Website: walmart
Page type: payment
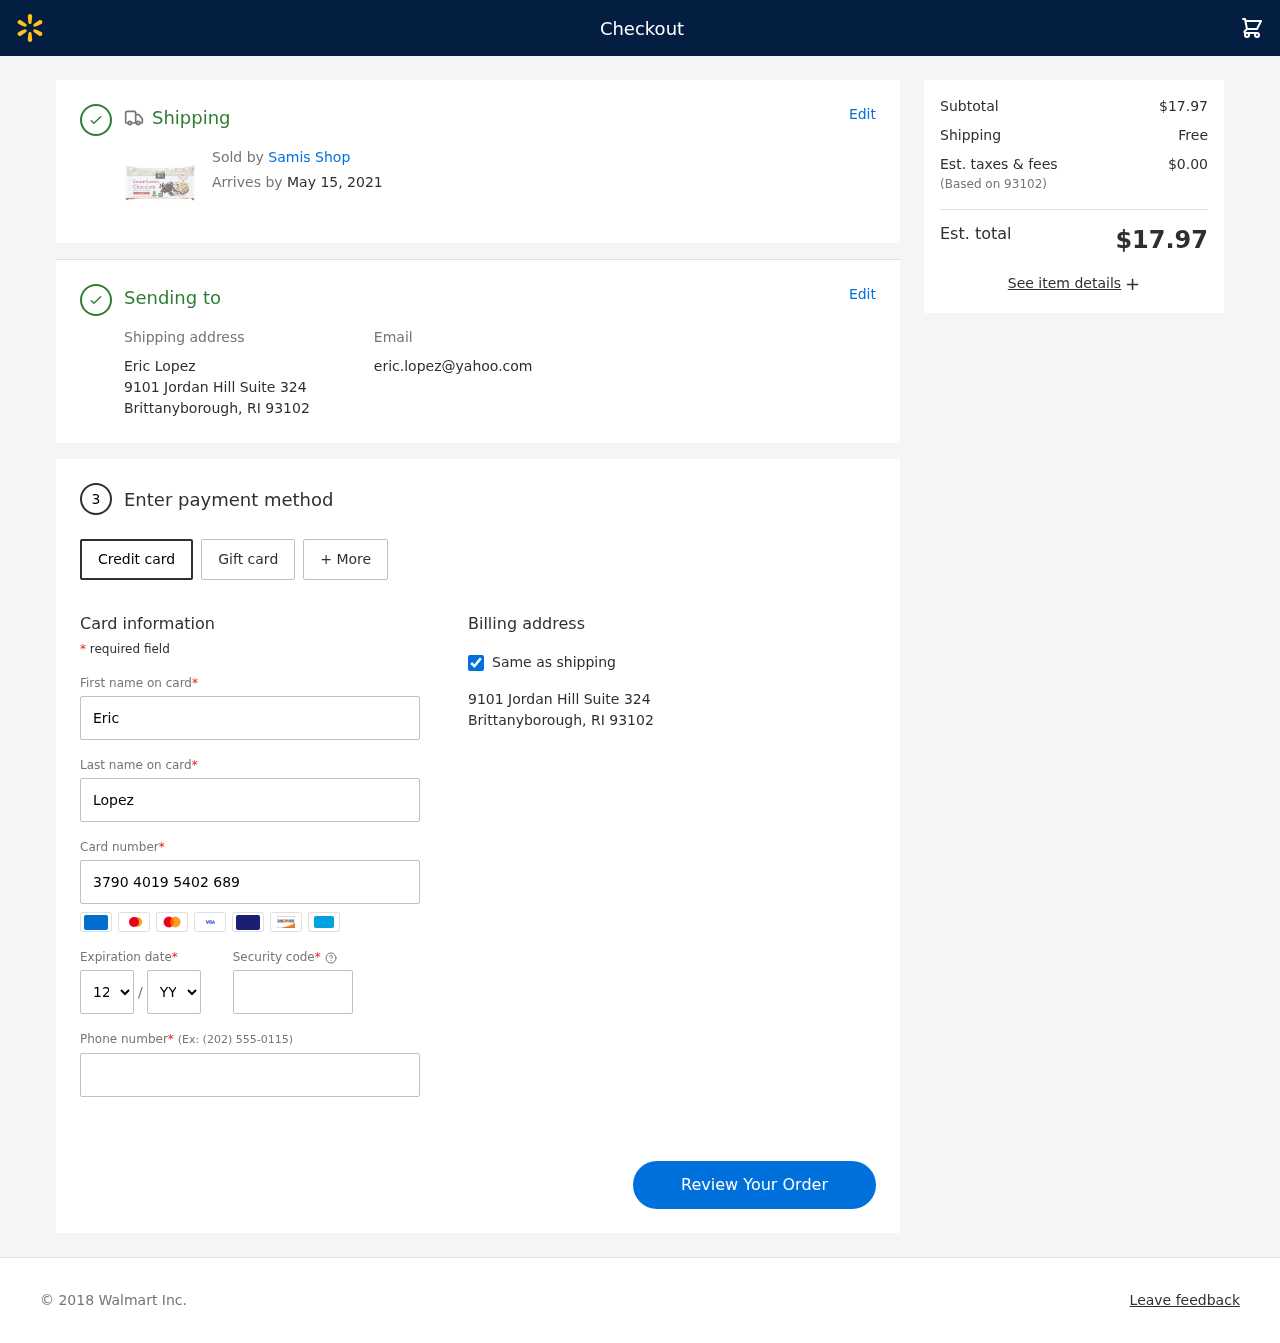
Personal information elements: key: PII_CARD_CVV
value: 0705
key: PII_CARD_EXPIRY_MONTH
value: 12
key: PII_CARD_EXPIRY_YEAR
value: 30
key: PII_CARD_NUMBER
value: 3790 4019 5402 689
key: PII_CITY_STATE_ZIP
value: Brittanyborough, RI 93102
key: PII_EMAIL
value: eric.lopez@yahoo.com
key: PII_FIRSTNAME
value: Eric
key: PII_FULLNAME
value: Eric Lopez
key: PII_LASTNAME
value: Lopez
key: PII_PHONE
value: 6974036153
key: PII_POSTCODE
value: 93102
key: PII_STREET
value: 9101 Jordan Hill Suite 324
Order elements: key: ORDER_DELIVERY_DATE
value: May 15, 2021
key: ORDER_SUBTOTAL
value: $17.97
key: ORDER_SHIPPING_COST
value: Free
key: ORDER_TAX
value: $0.00
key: ORDER_TOTAL
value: $17.97